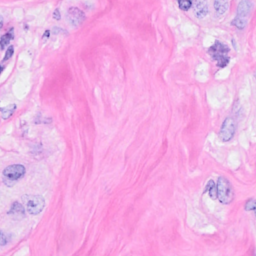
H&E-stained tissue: Breast